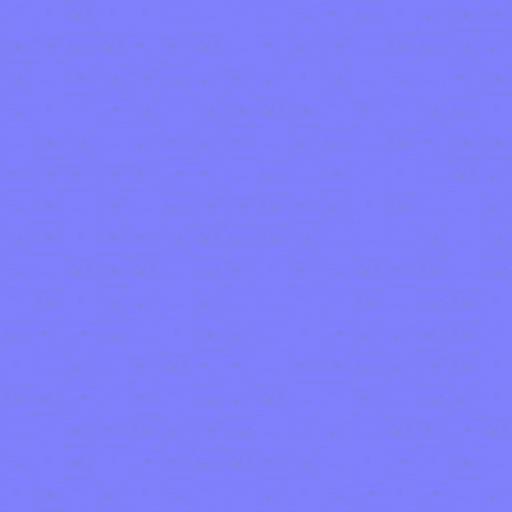
brown clean floor flooring parquet shiny smooth wood wooden